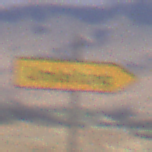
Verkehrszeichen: UmleitungswegweiserRechtsweisend
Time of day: Midday
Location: Outdoor (Nature)
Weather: Clear
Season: NotSpecified
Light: Natural